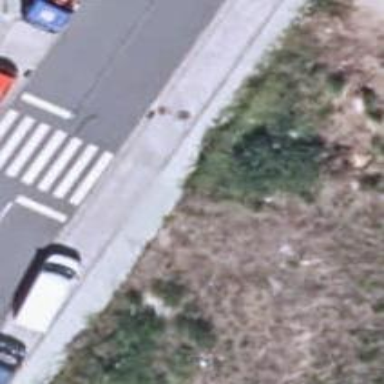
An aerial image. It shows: Pedestrian crossing with zebra markings on the footway.